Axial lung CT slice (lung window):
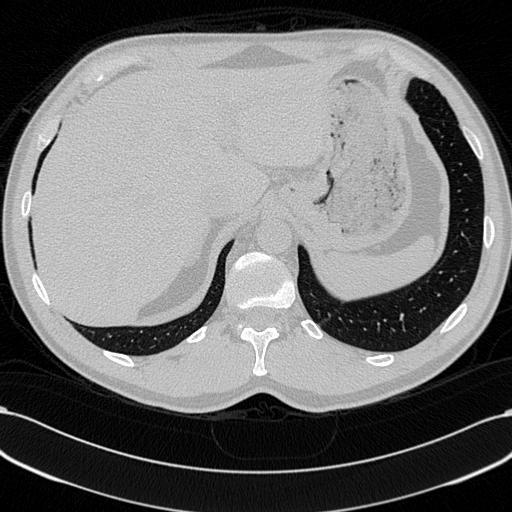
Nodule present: no